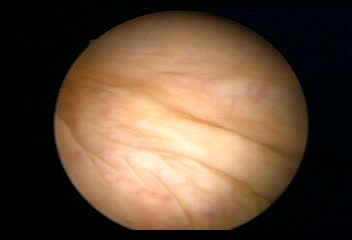
Modality: WLC
Class: Normal mucosa
Bladder cancer association: No